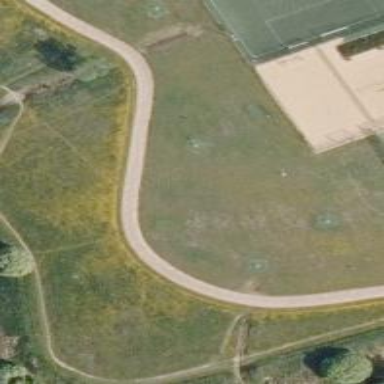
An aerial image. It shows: Disc golf basket.